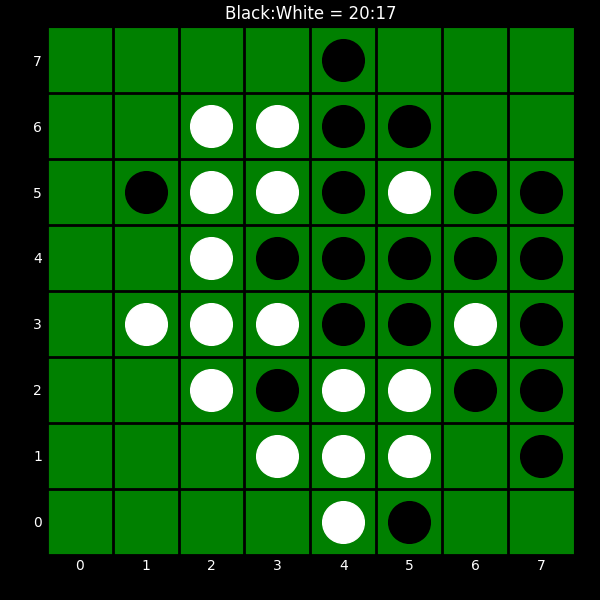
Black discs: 20
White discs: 17